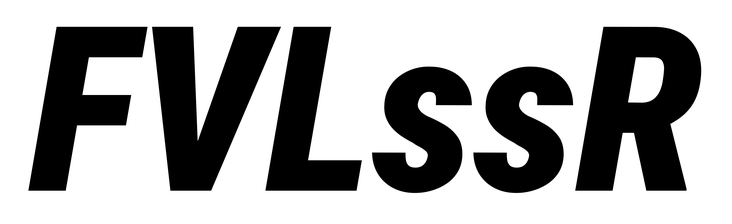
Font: Roboto-Italic_Condensed_Black_Italic